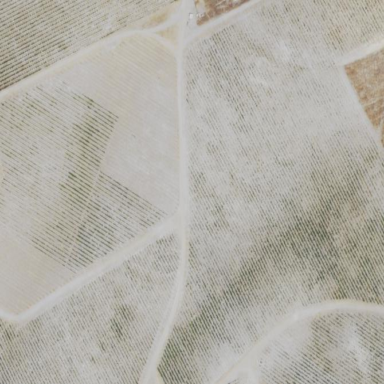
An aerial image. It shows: Vineyard with grape crops.